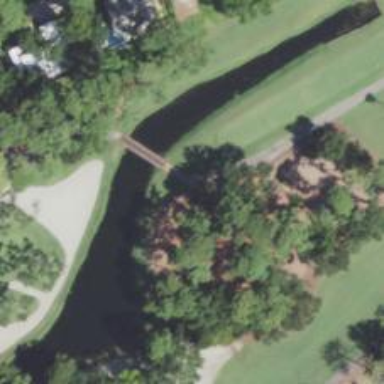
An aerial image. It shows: Picturesque scene of golf course with lateral water hazard.